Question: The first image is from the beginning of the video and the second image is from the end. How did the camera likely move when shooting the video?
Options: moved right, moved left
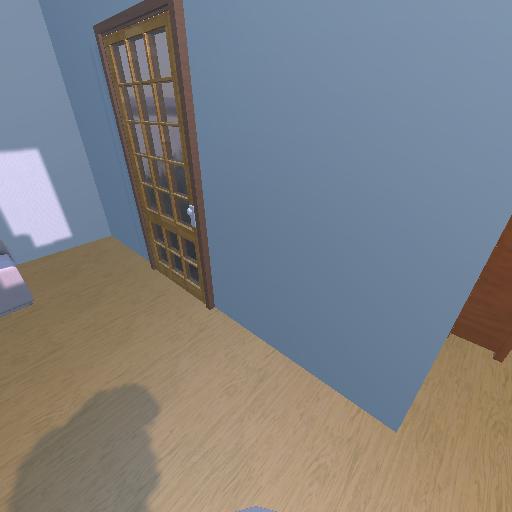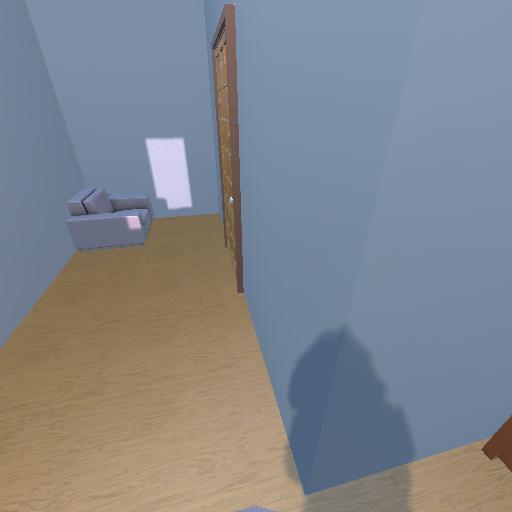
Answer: moved right